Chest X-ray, AP view. Patient: 27 years old, sex M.
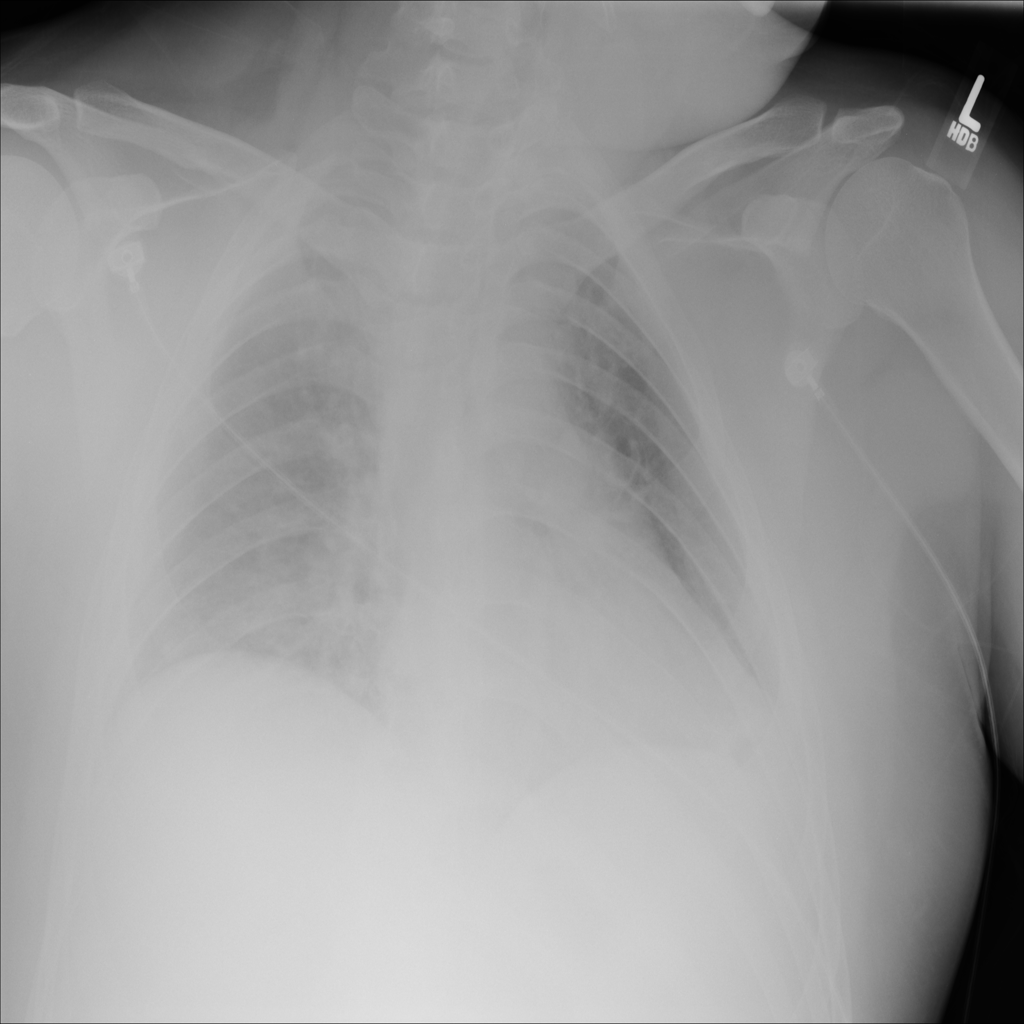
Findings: No Finding